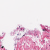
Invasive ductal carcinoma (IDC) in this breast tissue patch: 0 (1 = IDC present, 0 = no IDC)